Field crop: tomato
Growth stage: 2
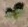
Species: solanum